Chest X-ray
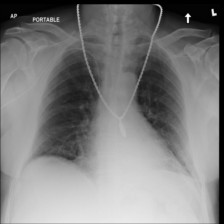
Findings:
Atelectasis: negative
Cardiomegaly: negative
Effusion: negative
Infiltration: negative
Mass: negative
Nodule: negative
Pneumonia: negative
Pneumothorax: negative
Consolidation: negative
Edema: negative
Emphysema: negative
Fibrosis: negative
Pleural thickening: negative
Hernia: negative